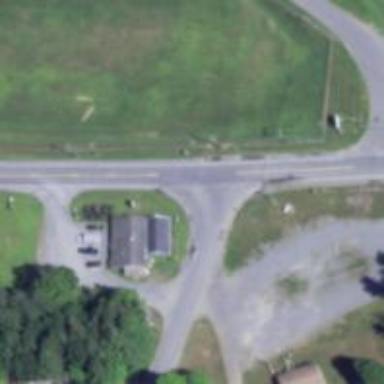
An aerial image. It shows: Road with stop sign.